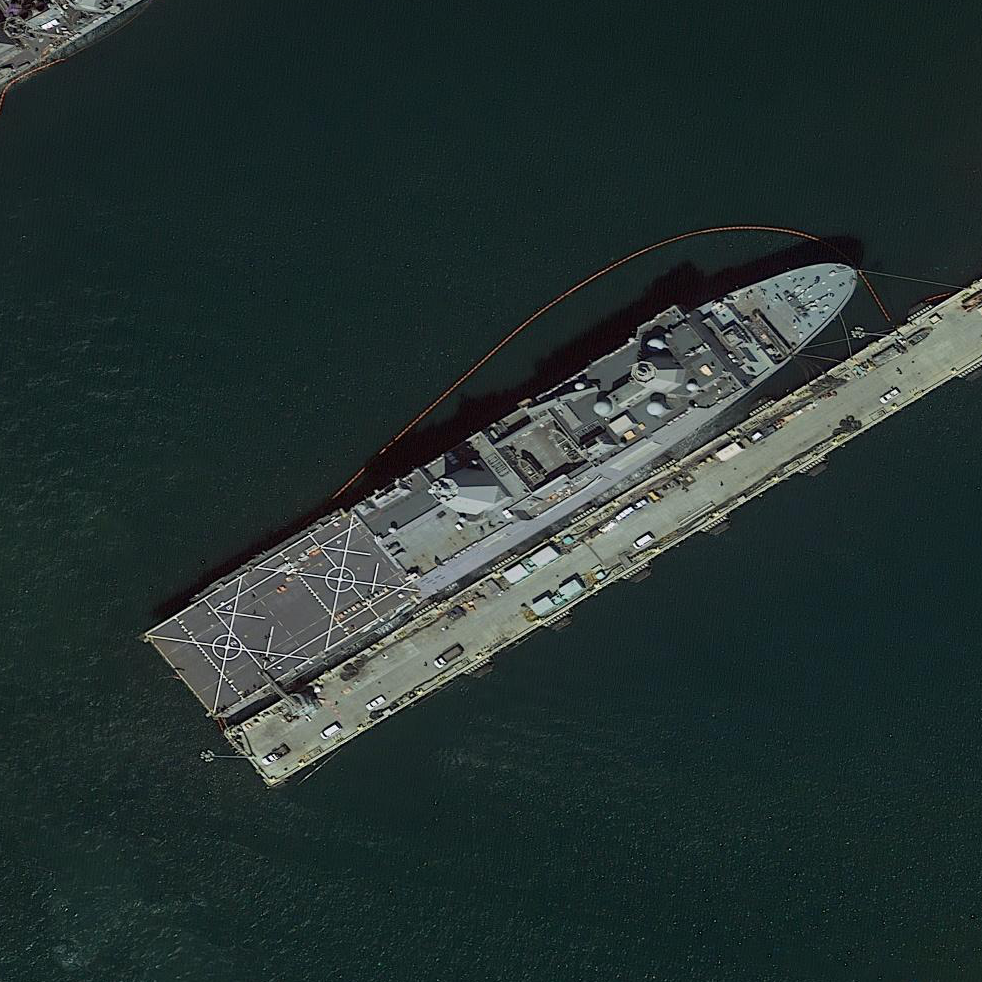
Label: combat